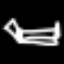
Label: bed